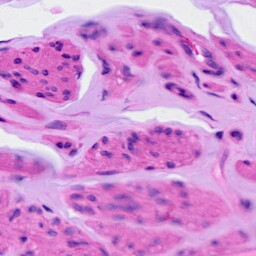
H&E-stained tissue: Ovarian